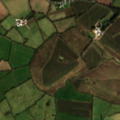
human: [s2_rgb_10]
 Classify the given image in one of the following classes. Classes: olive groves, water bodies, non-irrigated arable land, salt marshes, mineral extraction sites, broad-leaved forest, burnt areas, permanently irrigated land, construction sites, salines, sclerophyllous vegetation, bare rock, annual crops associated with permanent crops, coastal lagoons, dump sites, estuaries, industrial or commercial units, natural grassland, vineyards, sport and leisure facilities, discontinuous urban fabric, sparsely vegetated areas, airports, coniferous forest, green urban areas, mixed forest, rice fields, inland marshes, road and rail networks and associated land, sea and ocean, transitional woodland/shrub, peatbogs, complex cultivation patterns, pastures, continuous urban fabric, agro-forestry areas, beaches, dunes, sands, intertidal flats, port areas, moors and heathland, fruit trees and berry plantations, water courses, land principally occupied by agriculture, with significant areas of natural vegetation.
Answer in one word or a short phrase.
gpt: non-irrigated arable land, pastures, broad-leaved forest